Question: I've got something like this currently:
That's not the hard part, I've basically got that done (thanks to an answer on a previous question, it looks like the first picture on a narrow screen/mobile and the second on larger screens, tablets, etc)
The green dotted area will be a div, and you can see two buttons beneath it. I need the map to hide (push it to the far left in this case, because googlemaps doesn't like having a hidden / 0px div) and I'm going to be using a Spacetree from <URL> switch between the map and the spacetree when the buttons below it are pressed?
I know this question has been asked many times, and I'm looking through some of the other questions to see if they were a similar situation.
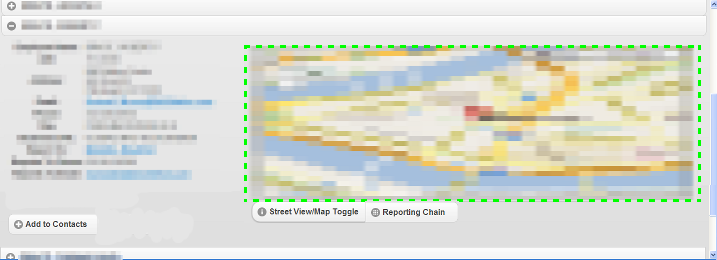
Answer: If they have an absolute display (top: whatever; left:whatever), you could just have 2 divs stacked on top of each other, then change their z-index to put one in front of the other, depending on which button is pressed.
Just to explain my second comment better. Let's say you have '<div id="googlemap">' and '<div id="otherdisplay">'. Both could be contained within '<div id="container">'. Then, the CSS could look something like:
'''
#container {
}
#googlemap {
position:relative;
top:0;
left:0;
z-index:10;
max-width:100%;
overflow:hidden;
}
#otherdisplay {
position:relative;
top:0;
left:0;
z-index:1;
max-width:100%;
overflow:hidden;
}
'''
You could style your container however you need to move it around, and the 2 divs within it should just move along with it and resize if necessary.